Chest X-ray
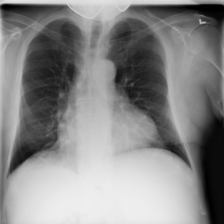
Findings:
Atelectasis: negative
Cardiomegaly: negative
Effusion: negative
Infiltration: negative
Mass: negative
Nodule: negative
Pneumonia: negative
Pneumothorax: negative
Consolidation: negative
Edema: negative
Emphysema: negative
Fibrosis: negative
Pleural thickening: negative
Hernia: negative